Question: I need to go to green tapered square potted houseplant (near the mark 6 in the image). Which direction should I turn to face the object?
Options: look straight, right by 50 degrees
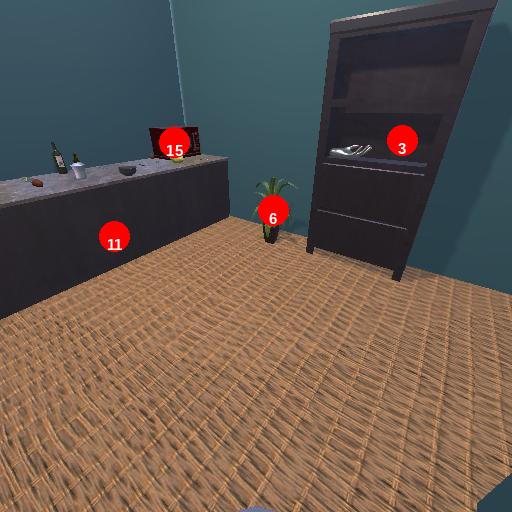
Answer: look straight